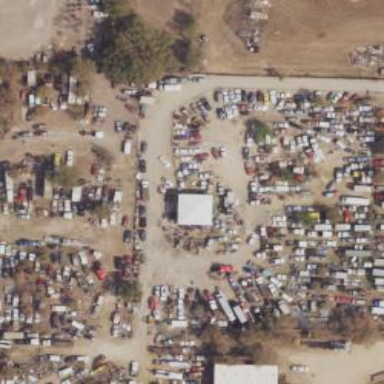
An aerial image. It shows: Scrap yard located in industrial area.